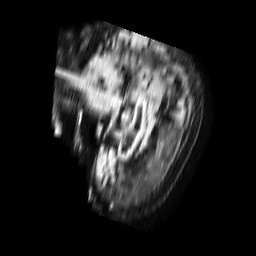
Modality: FLAIR
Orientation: sagittal
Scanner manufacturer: philips
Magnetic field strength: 1.5 T
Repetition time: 6 s
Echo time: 0.09846 s